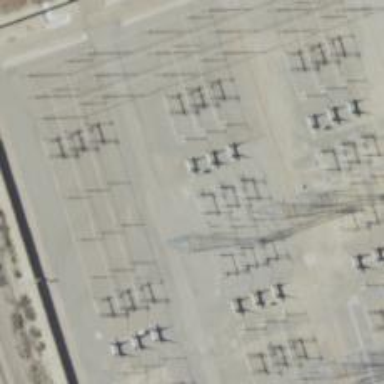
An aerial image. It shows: Switch used for power control.